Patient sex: M
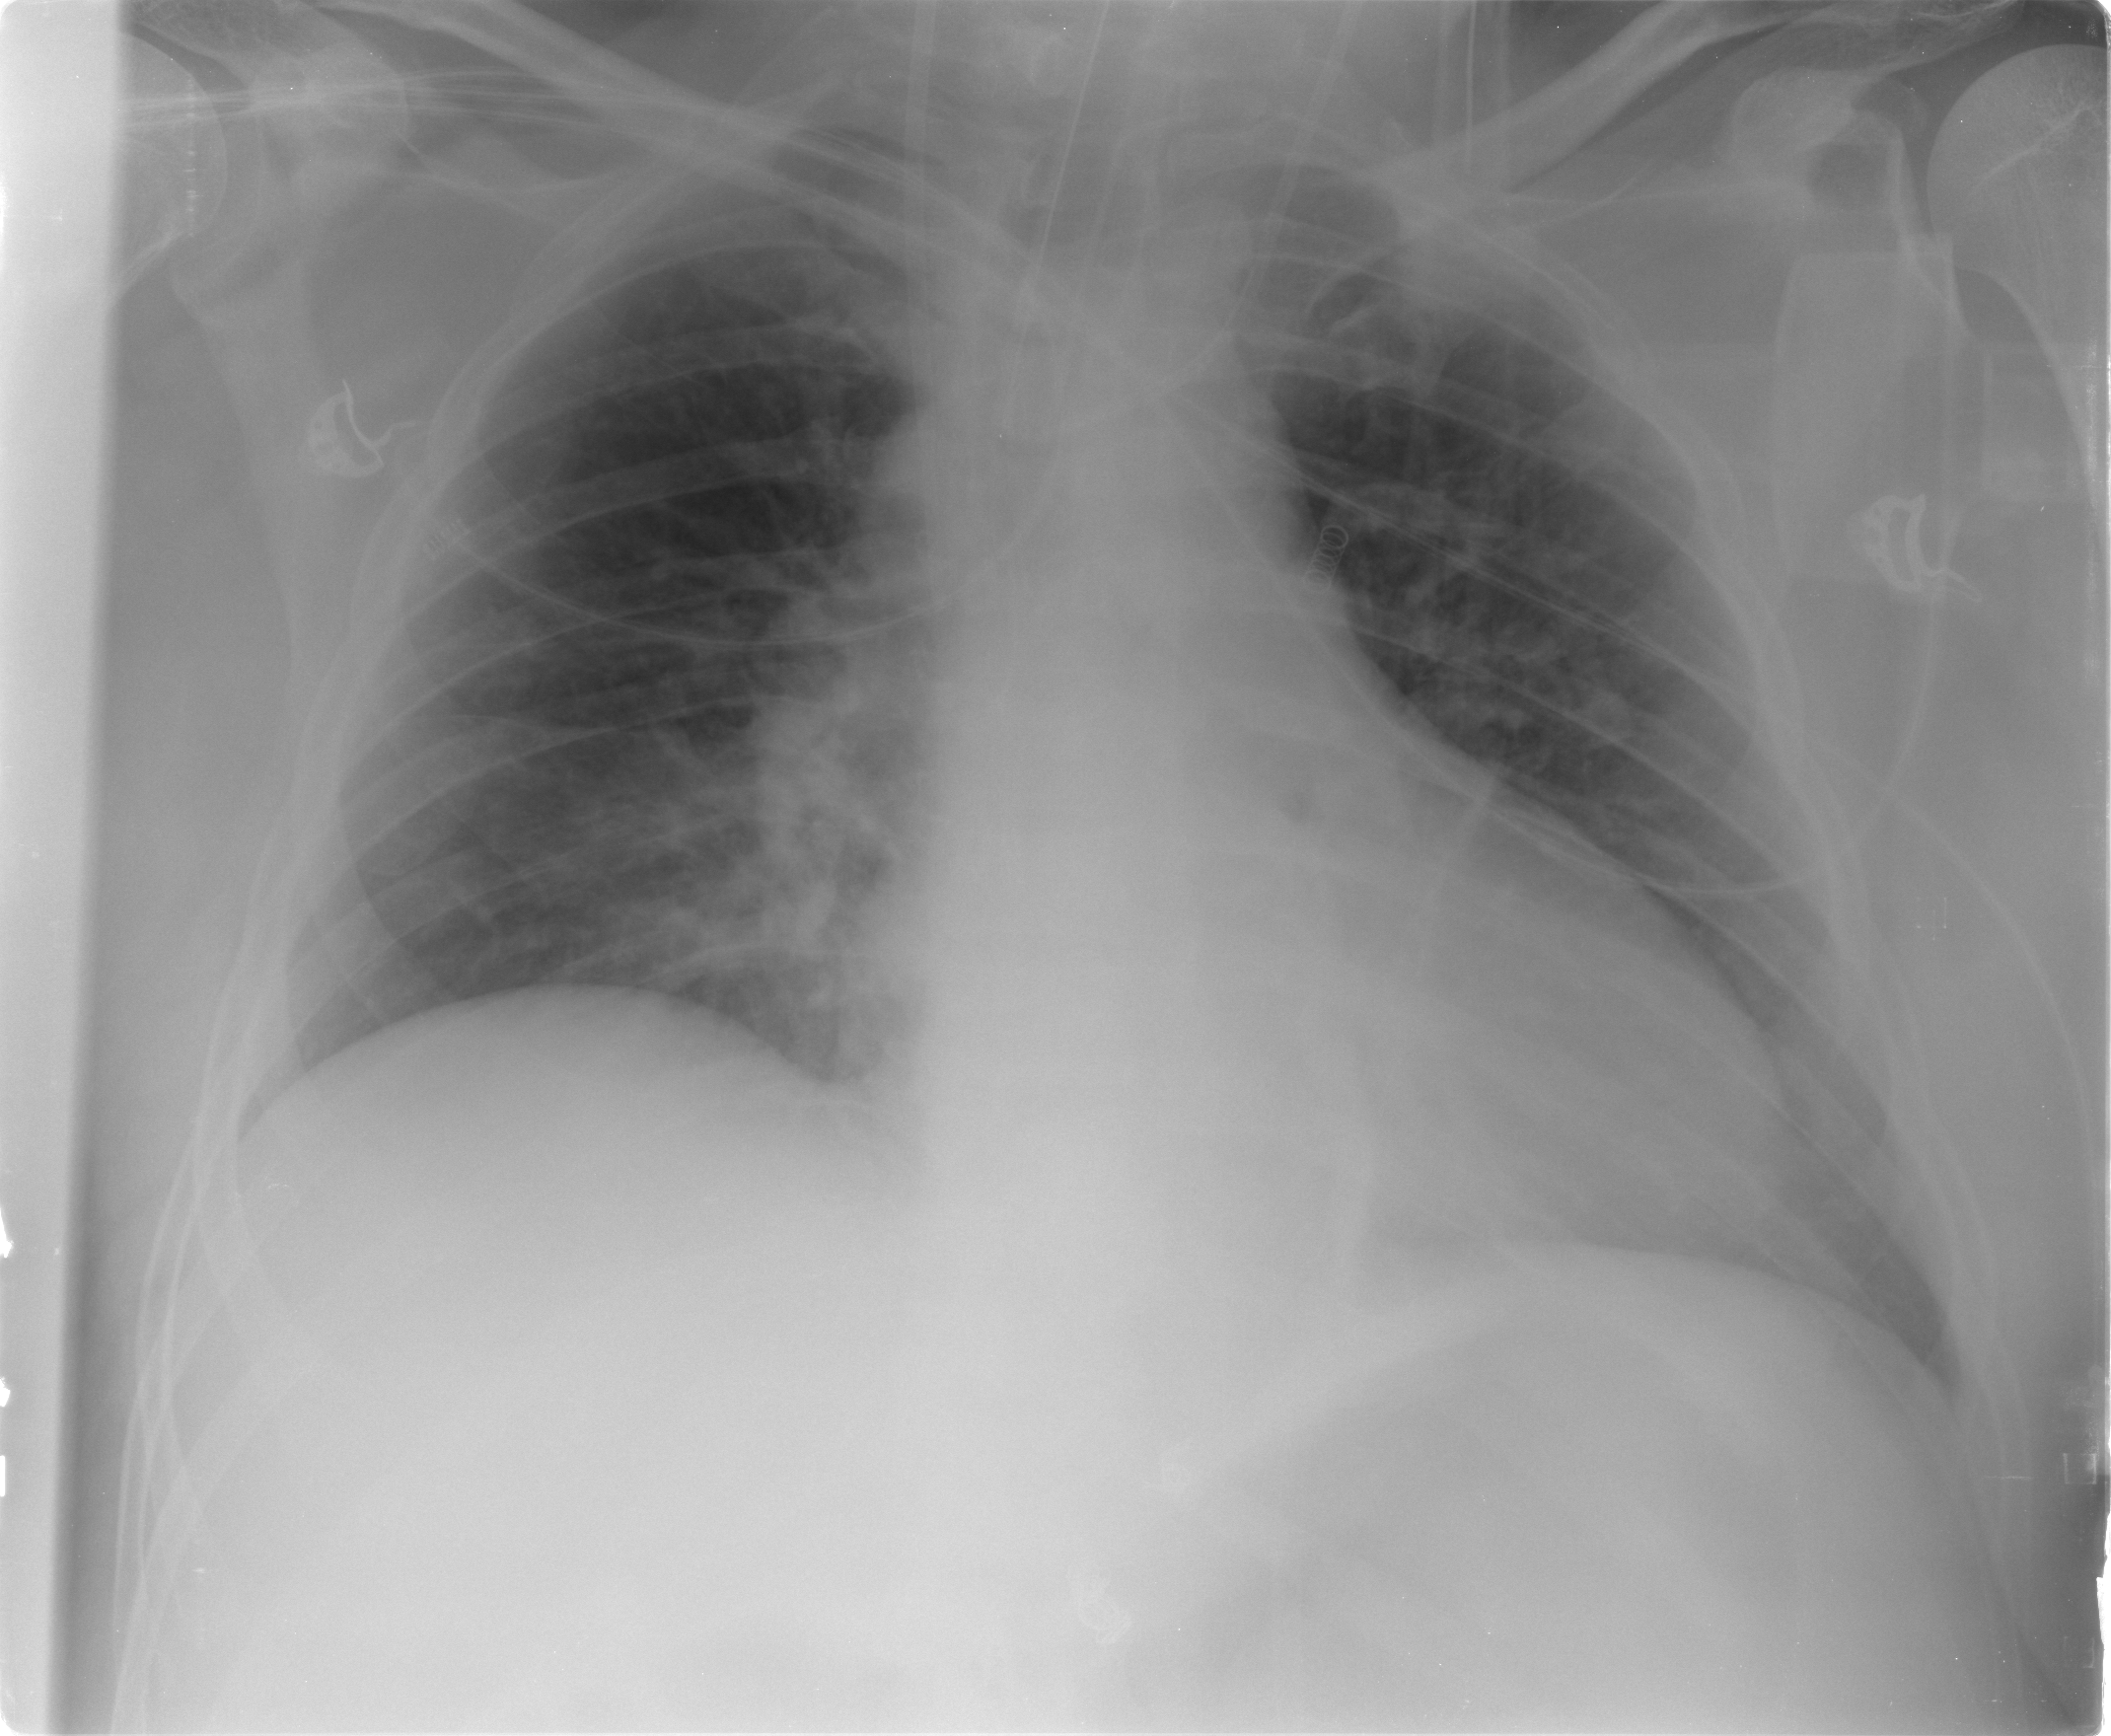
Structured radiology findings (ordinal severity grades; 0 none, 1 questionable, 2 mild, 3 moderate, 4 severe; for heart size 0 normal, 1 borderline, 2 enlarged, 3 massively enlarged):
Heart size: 2
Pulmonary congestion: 2
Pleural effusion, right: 0
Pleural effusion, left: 0
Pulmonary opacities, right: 2
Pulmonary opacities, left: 0
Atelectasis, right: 1
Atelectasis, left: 0